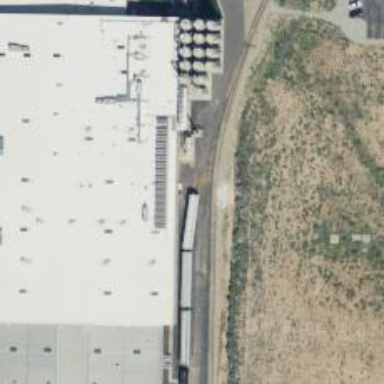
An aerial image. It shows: Rail spur service.